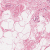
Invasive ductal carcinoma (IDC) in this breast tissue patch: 0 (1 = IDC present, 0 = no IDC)